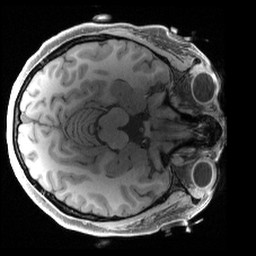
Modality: T1w
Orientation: axial
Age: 21
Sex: female
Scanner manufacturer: siemens
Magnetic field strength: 3 T
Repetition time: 2.4 s
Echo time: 0.00241 s